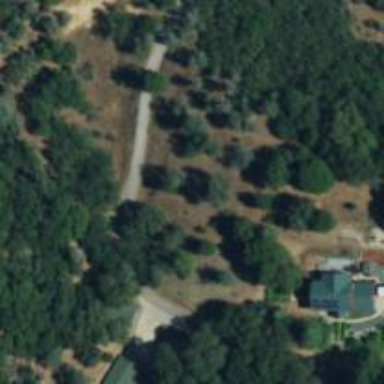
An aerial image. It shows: Driveway.